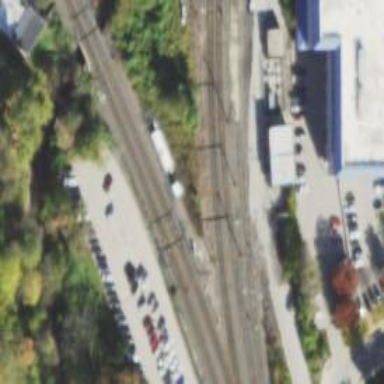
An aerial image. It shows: Junction on the railway.